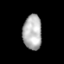
Tissue: lung
Cell type: Endothelial cells
Senescence score: 0.648
Nuclear area (px): 643
Mean DAPI intensity: 179.72